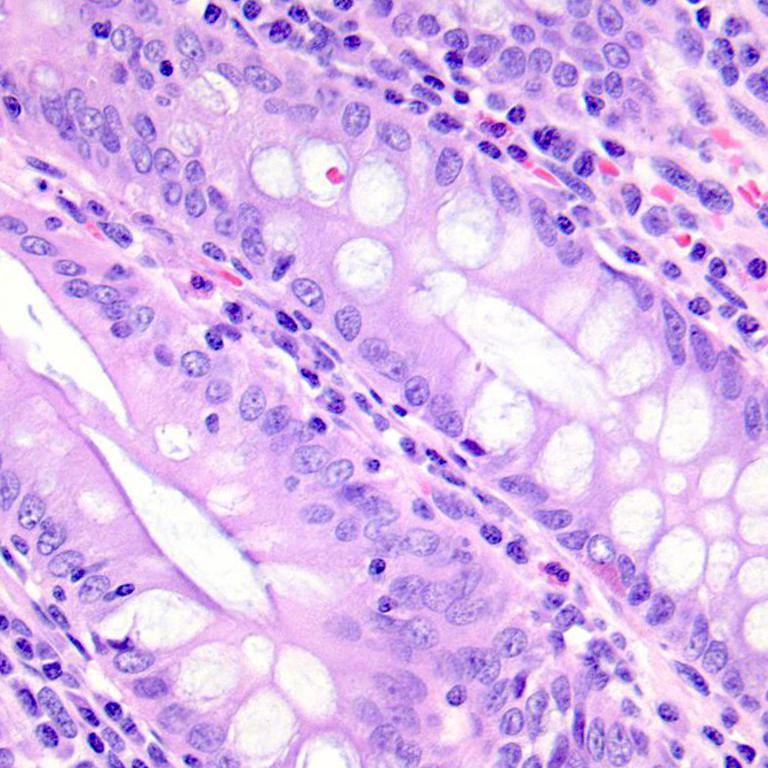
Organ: colon
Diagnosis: benign